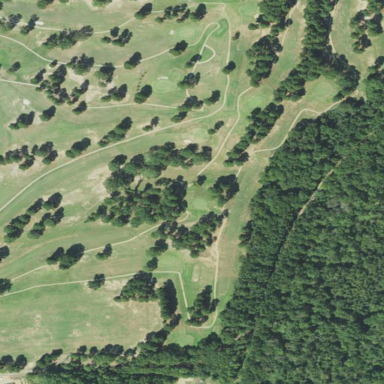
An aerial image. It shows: Golf course surrounded by greenery.